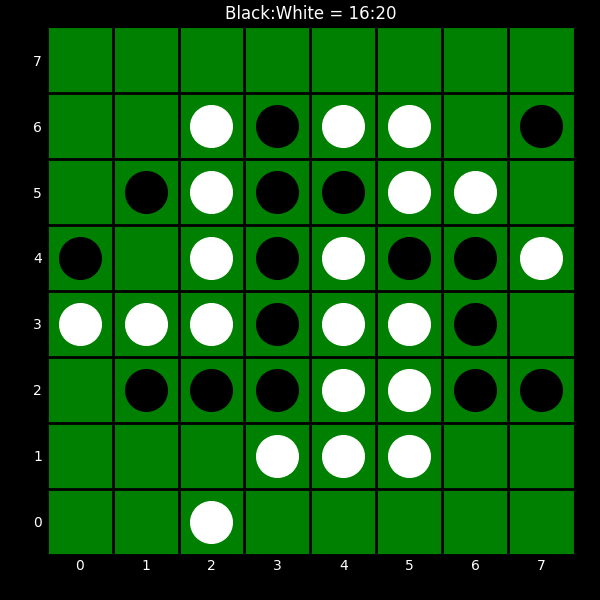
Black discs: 16
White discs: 20